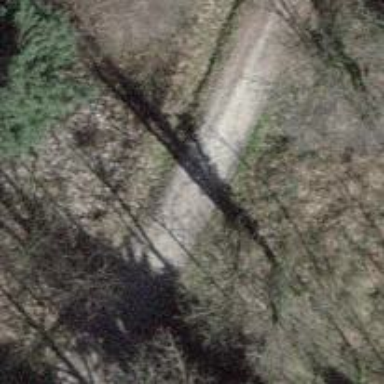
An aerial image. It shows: Gravel track road.